Field crop: maize
Growth stage: 2
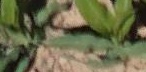
Species: maize